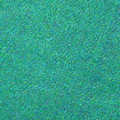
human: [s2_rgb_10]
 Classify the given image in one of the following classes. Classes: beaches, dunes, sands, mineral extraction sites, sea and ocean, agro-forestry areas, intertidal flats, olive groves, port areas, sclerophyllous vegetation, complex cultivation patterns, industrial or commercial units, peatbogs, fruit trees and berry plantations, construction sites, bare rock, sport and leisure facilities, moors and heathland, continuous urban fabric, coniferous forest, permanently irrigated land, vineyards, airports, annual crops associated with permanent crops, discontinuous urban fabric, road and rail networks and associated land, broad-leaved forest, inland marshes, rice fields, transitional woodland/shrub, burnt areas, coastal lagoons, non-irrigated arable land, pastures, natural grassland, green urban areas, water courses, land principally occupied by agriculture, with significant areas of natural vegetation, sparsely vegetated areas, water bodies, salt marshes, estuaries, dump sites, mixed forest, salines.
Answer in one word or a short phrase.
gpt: sea and ocean